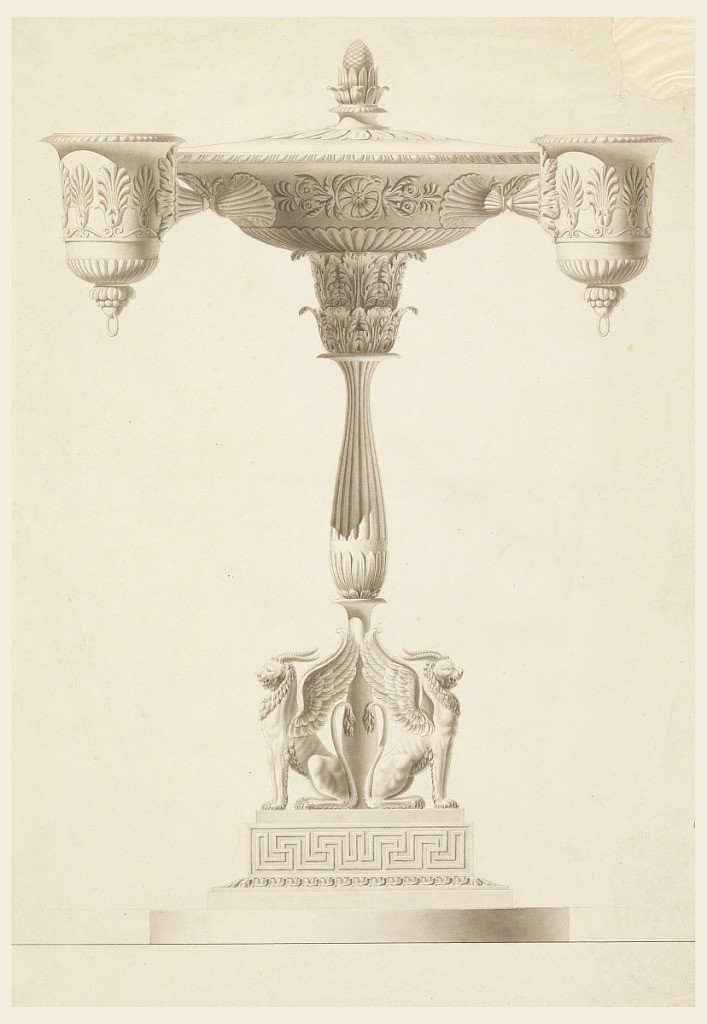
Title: Design for an Oil Lamp
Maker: Joseph Anton Seethaler II, German, 1799–1868
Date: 1820–35
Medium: Graphite, brush and brown ink on paper
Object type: Drawing
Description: Two seated griffins flank the fluted shaft, topped by acanthus capital supporting the fuel bowl, decorated with classical palm and arabesque motifs. Two arms hold cups for the wicks, likewise decorated.